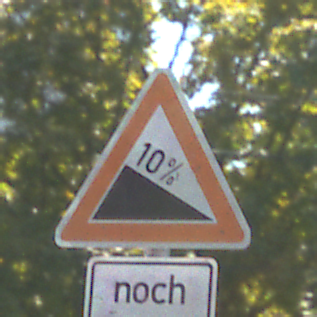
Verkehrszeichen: Gefaelle10
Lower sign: LaengeEinerStrecke3
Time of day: Midday
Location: Outdoor (Urban)
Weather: Clear
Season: NotSpecified
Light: Natural